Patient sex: F
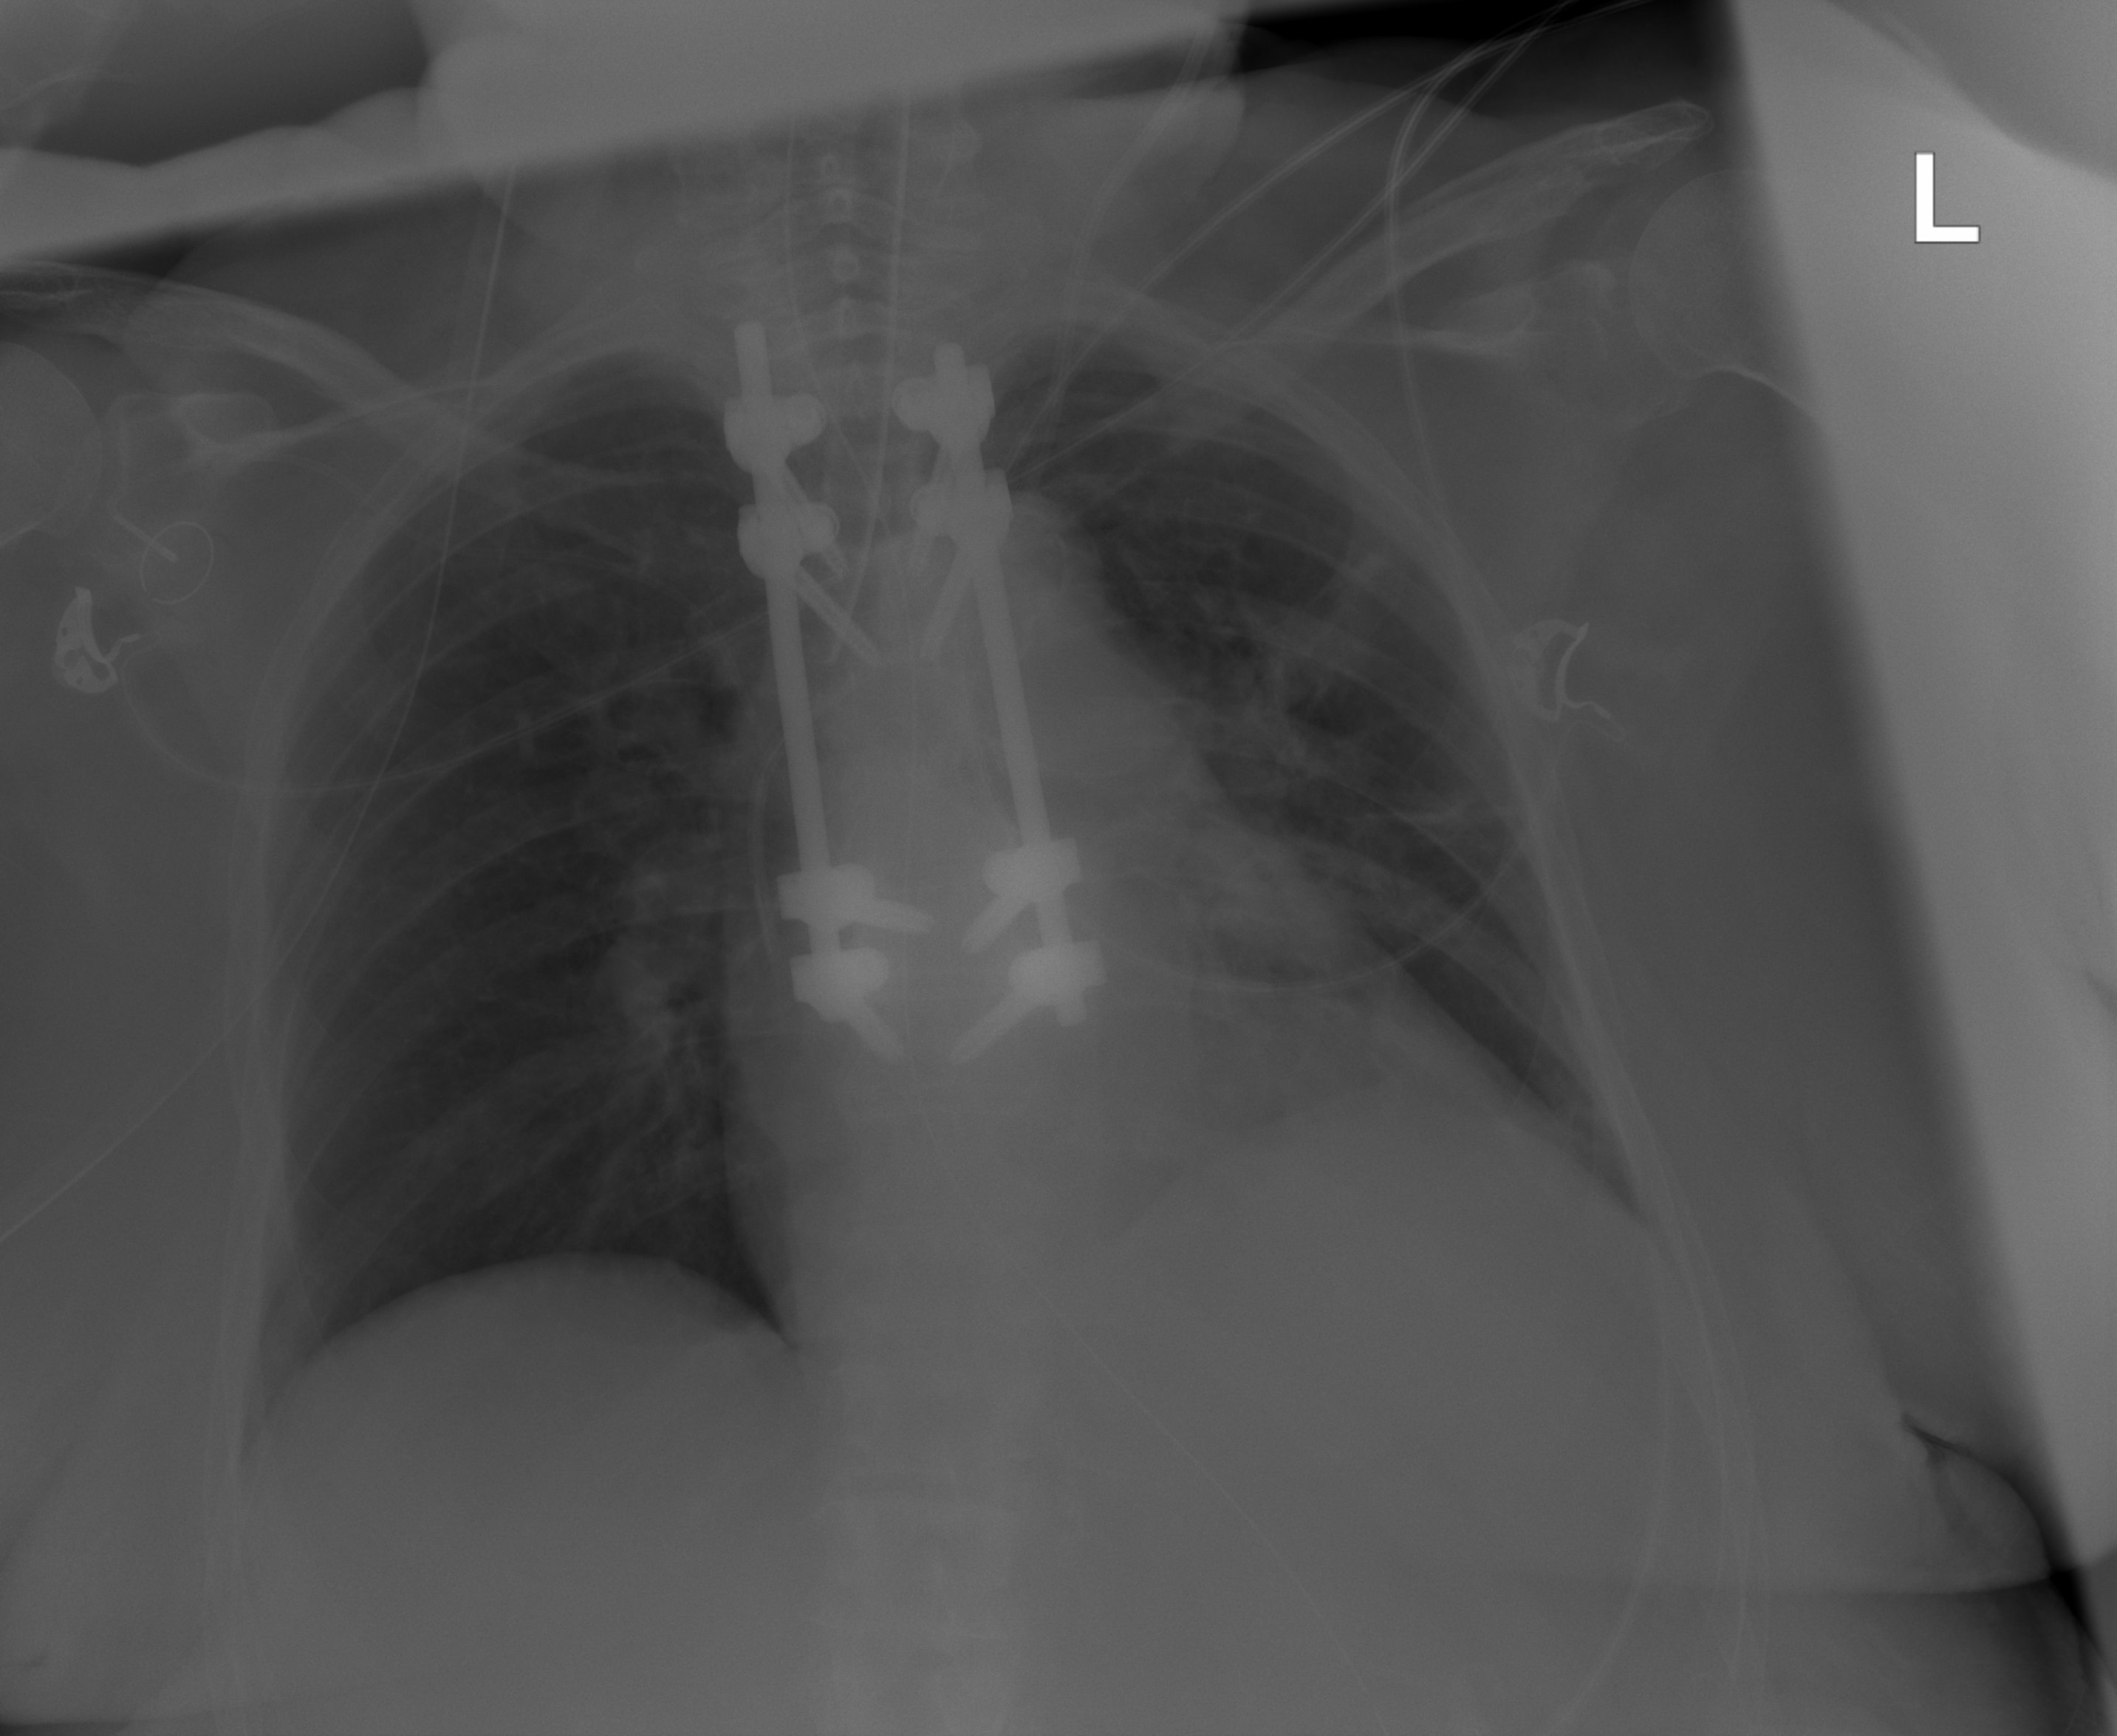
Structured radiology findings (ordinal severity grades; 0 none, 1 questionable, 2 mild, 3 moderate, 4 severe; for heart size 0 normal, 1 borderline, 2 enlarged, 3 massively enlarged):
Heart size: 2
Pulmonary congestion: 0
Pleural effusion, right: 0
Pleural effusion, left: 0
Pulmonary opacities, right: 2
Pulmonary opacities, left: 0
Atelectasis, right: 2
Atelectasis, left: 2